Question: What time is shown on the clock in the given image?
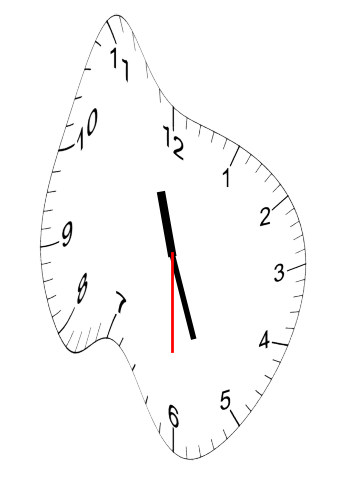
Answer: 11:26:30